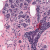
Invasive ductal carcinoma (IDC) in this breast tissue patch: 0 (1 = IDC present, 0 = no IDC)